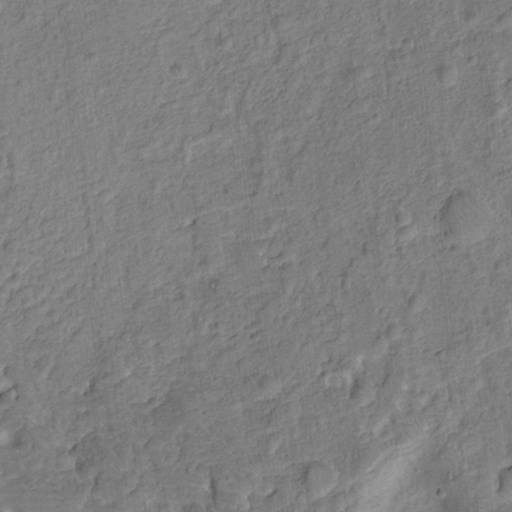
Classes present: Background, Cone